Field crop: tomato
Growth stage: 1
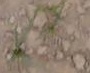
Species: cyperus